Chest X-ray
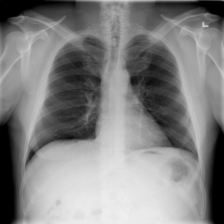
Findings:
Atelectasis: negative
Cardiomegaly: negative
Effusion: negative
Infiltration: negative
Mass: negative
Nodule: negative
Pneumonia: negative
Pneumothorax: negative
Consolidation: negative
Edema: negative
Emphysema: negative
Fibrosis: negative
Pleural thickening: negative
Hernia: negative